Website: lowes
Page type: review-order
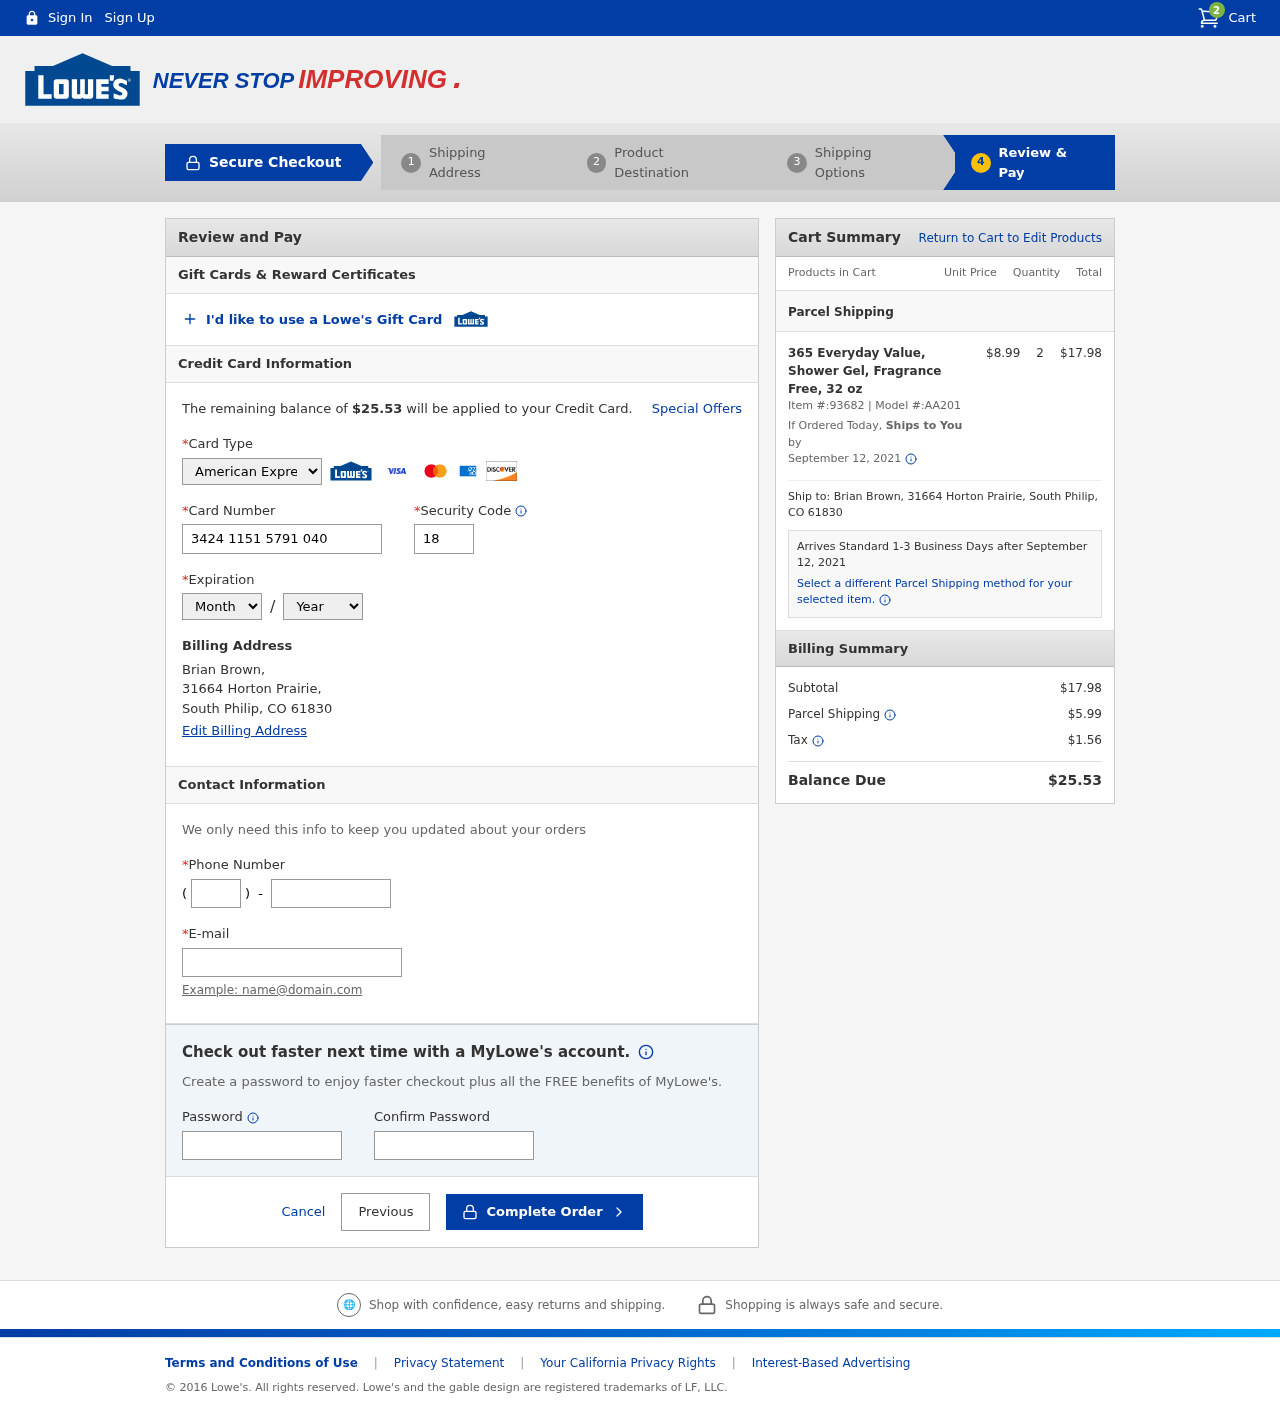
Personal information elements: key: PII_CARD_CVV
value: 1881
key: PII_CARD_EXPIRY_MONTH
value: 04
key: PII_CARD_EXPIRY_YEAR
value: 28
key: PII_CARD_NUMBER
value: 3424 1151 5791 040
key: PII_CARD_TYPE
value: American Express
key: PII_CITY
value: South Philip
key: PII_EMAIL
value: brianbrown@gmail.com
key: PII_FULLNAME
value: Brian Brown,
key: PII_PHONE
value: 7585299553
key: PII_PHONE_AREA
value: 758
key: PII_POSTCODE
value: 61830
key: PII_STATE_ABBR
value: CO
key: PII_STREET
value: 31664 Horton Prairie
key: PII_STREET
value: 31664 Horton Prairie,
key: PII_FULLNAME2
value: Brian Brown
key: PII_POSTCODE_FULL
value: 61830
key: PII_CITY_STATE
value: South Philip, CO
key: PII_CITY_STATE_ZIP
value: South Philip, CO 61830
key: PII_POSTCODE_NUMERIC
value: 61830
Product elements: key: PRODUCT1_NAME
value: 365 Everyday Value, Shower Gel, Fragrance Free, 32 oz
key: PRODUCT1_PRICE
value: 8.99
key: PRODUCT1_QUANTITY
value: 2
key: PRODUCT1_ITEM_NUMBER
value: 93682
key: PRODUCT1_MODEL_NUMBER
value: AA201
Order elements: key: ORDER_NUM_ITEMS
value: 2
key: ORDER_TOTAL
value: $25.53
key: ORDER_SHIPPING_DATE
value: September 12, 2021
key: ORDER_SUBTOTAL
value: $17.98
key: ORDER_SHIPPING_DATE2
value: September 12, 2021
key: ORDER_SUBTOTAL2
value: $17.98
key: ORDER_SHIPPING_COST
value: $5.99
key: ORDER_TAX
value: $1.56